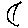
Label: moon